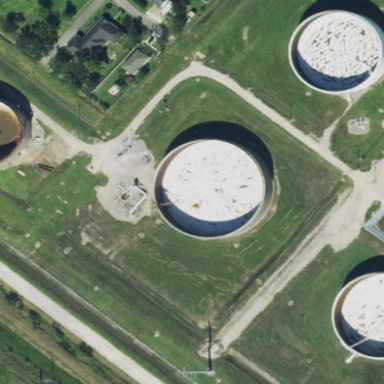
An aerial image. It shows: Building with storage tank.